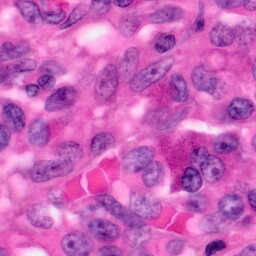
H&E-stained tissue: Pancreatic